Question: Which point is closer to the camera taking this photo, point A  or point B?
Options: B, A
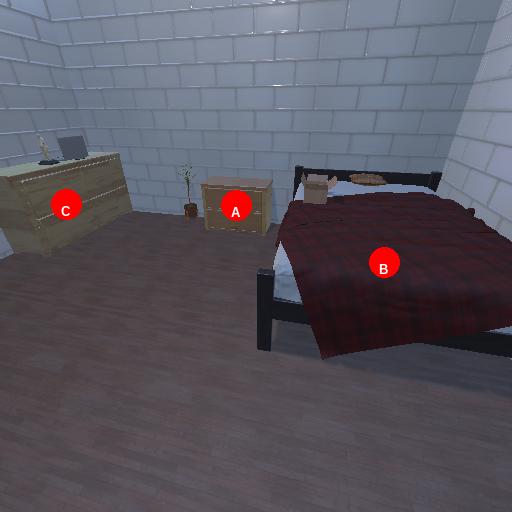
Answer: B